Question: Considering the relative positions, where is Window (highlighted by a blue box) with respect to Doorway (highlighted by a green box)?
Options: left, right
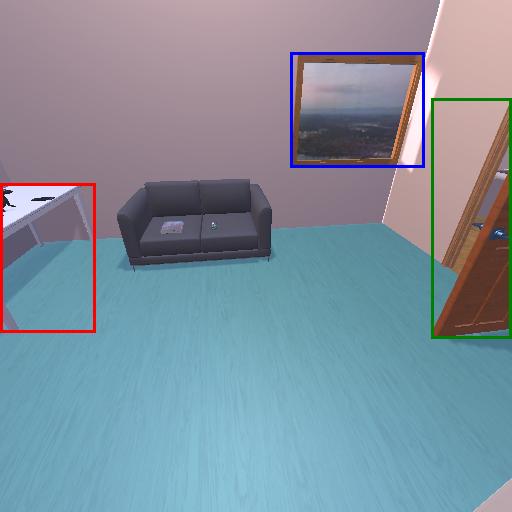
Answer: left